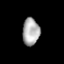
Tissue: prostate
Cell type: T cells
Senescence score: 0.3272
Nuclear area (px): 459
Mean DAPI intensity: 171.172